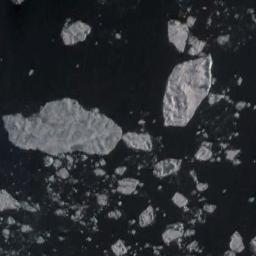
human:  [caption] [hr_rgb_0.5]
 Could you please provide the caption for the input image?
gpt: Two large pieces of sea ice and some small pieces of ice sea float in the deep blue sea .

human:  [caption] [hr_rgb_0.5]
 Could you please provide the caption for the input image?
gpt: There are different shapes of sea ice .

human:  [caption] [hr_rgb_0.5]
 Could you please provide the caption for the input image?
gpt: Two large pieces of ice and many small pieces of ice around it are scattered on the deep blue sea .

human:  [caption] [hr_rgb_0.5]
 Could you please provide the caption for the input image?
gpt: There are many ice on the deep blue sea .

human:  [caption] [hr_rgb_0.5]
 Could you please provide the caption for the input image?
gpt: There are many pieces of sea ice .